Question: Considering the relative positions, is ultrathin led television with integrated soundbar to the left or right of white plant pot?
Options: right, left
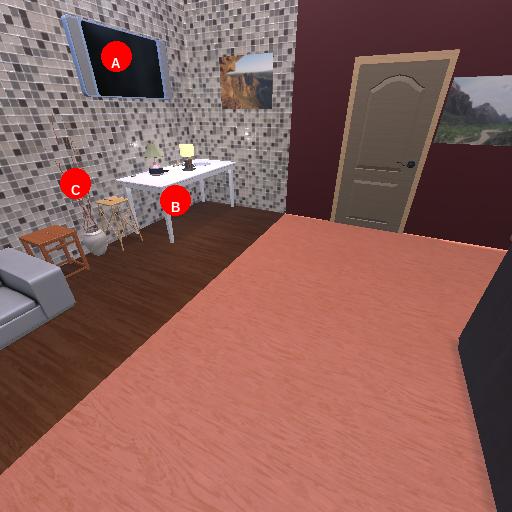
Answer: right